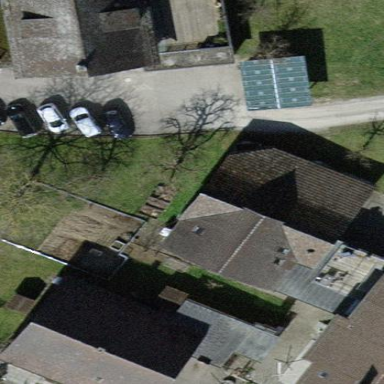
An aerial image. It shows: Shed building.